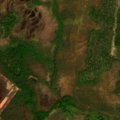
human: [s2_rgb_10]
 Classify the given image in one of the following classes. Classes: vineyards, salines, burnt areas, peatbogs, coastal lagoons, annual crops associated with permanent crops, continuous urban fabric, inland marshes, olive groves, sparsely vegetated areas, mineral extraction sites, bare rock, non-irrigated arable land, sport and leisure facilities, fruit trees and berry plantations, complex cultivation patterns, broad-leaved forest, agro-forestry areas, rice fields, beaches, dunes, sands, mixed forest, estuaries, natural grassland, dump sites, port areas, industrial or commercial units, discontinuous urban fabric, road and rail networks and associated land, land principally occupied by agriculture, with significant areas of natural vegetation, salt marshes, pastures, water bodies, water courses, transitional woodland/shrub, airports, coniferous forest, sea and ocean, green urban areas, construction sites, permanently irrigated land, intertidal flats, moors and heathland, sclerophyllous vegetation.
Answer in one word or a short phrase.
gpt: mixed forest, transitional woodland/shrub, peatbogs